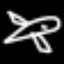
Label: airplane